Question: I have a very simple RelativeLayout :
'''
<?xml version="1.0" encoding="utf-8"?>
<RelativeLayout xmlns:android="http://schemas.android.com/apk/res/android"
android:id="@+id/frag"
android:layout_width="fill_parent"
android:layout_height="fill_parent" >
<ListView
android:id="@+id/listApplications"
android:layout_width="fill_parent"
android:layout_height="fill_parent" />
<!-- AD SERVER -->
<ImageView
android:id="@+id/ad_server_picture"
android:layout_width="wrap_content"
android:layout_height="wrap_content"
android:layout_alignParentBottom="true"
android:layout_marginBottom="0dp"
android:contentDescription="@string/ad_banner_image_description"
android:gravity="bottom|center_horizontal"
android:paddingBottom="0dp" />
</RelativeLayout>
'''
ImageView is aligned to the bottom of its parent (RelativeLayout) and I set padding/ margin to 0, but I get a white "border" on the top and bottom of the image (see the red mark):

Thank you !
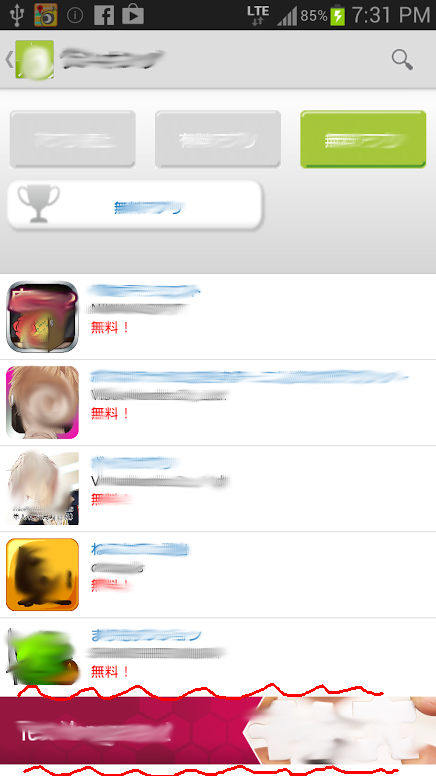
Answer: Use 'android:scaleType="fitXY"' to keep the image fit the screen. change your ImageView to this.
'''
<ImageView
android:id="@+id/ad_server_picture"
android:layout_width="wrap_content"
android:layout_height="wrap_content"
android:layout_alignParentBottom="true"
android:scaleType="fitXY"
android:contentDescription="@string/ad_banner_image_description"
android:gravity="bottom|center_horizontal"
/>
'''
HIH.